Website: apple
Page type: cart
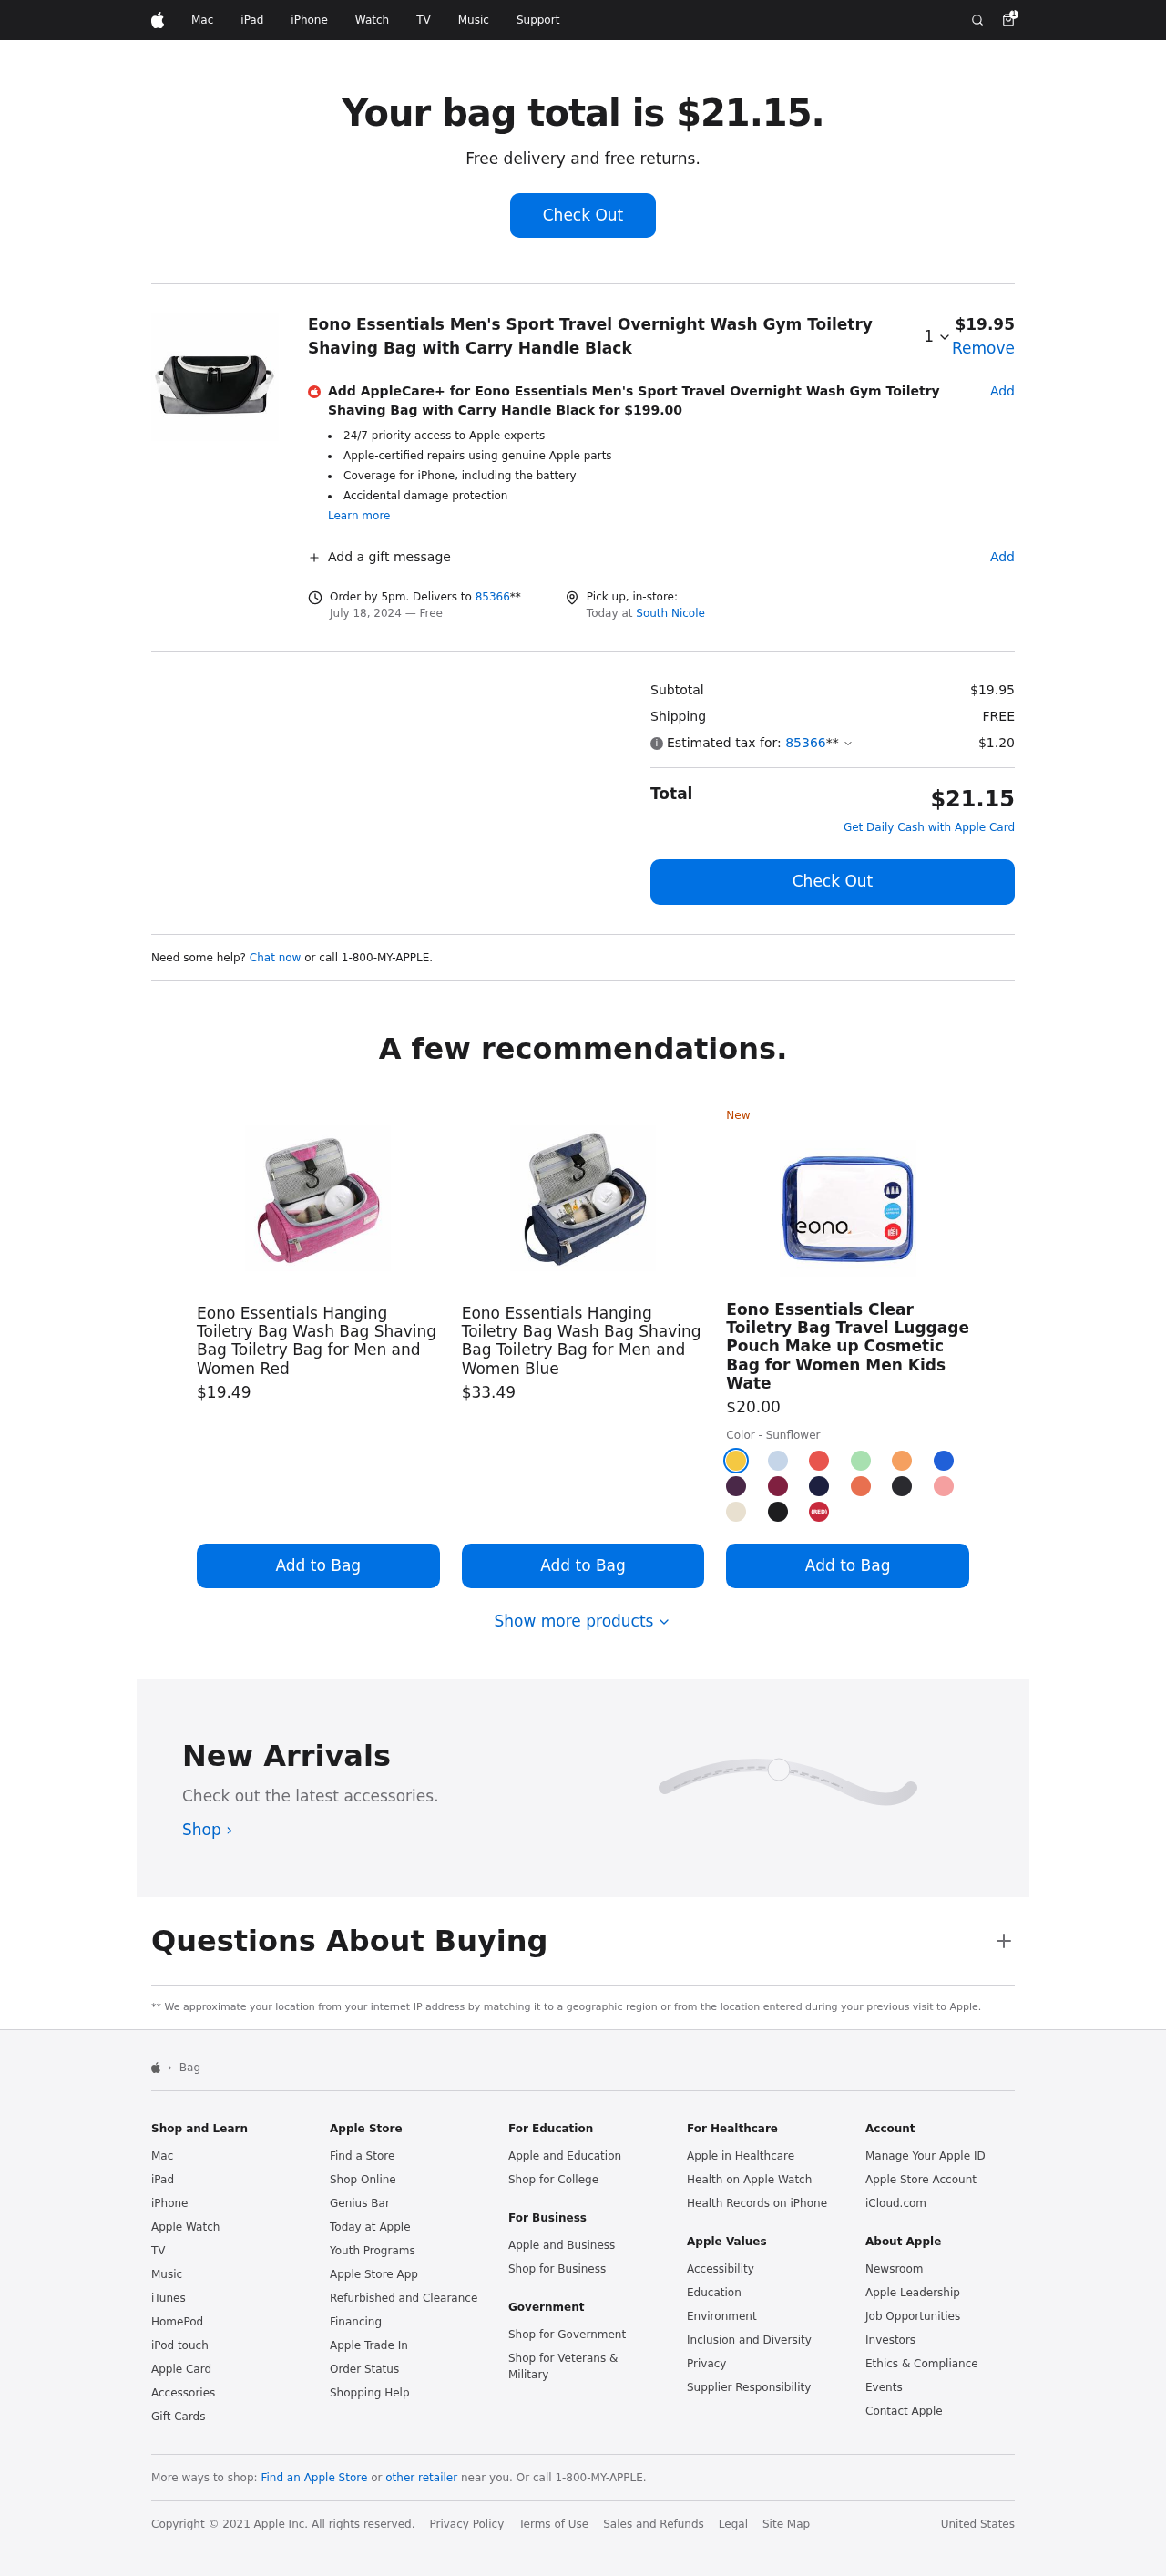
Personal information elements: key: PII_CITY
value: South Nicole
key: PII_POSTCODE
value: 85366
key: PII_POSTCODE_FULL
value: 85366
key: PII_POSTCODE_NUMERIC
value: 85366
Product elements: key: PRODUCT1_NAME
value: Eono Essentials Men's Sport Travel Overnight Wash Gym Toiletry Shaving Bag with Carry Handle Black
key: PRODUCT1_PRICE
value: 19.95
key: PRODUCT1_QUANTITY
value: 1
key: PRODUCT2_NAME
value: Eono Essentials Hanging Toiletry Bag Wash Bag Shaving Bag Toiletry Bag for Men and Women Red
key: PRODUCT2_PRICE
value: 19.49
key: PRODUCT3_NAME
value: Eono Essentials Hanging Toiletry Bag Wash Bag Shaving Bag Toiletry Bag for Men and Women Blue
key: PRODUCT3_PRICE
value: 33.49
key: PRODUCT4_NAME
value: Eono Essentials Clear Toiletry Bag Travel Luggage Pouch Make up Cosmetic Bag for Women Men Kids Wate
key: PRODUCT4_PRICE
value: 20
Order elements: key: ORDER_NUM_ITEMS
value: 1
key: ORDER_TOTAL
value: $21.15
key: ORDER_SHIPPING_DATE
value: July 18, 2024
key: ORDER_SUBTOTAL
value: $19.95
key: ORDER_SHIPPING_COST
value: FREE
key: ORDER_TAX
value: $1.20